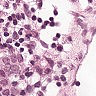
Metastatic tissue present: yes